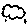
Label: cloud